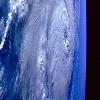
Label: cloud